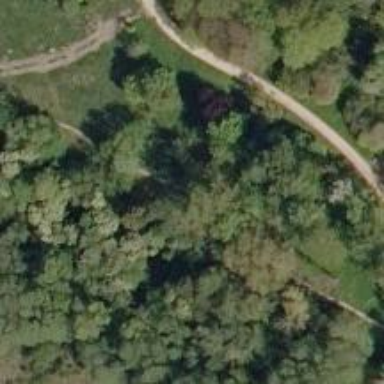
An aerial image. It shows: Arboretum.